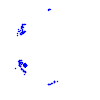
Particle: kaon